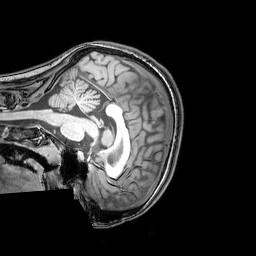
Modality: T1w
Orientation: sagittal
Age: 21
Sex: female
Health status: healthy
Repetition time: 0.081 s
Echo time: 0.037 s